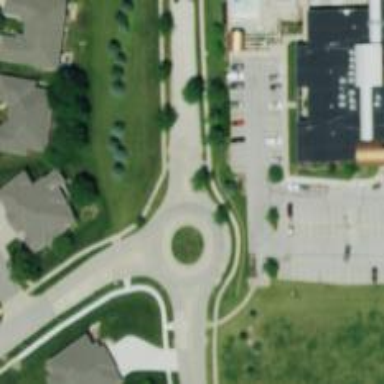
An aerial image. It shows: Roundabout on residential road.